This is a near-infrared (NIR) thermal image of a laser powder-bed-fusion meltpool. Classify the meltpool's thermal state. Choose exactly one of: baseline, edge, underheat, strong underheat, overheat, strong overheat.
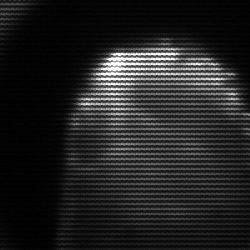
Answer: strong underheat